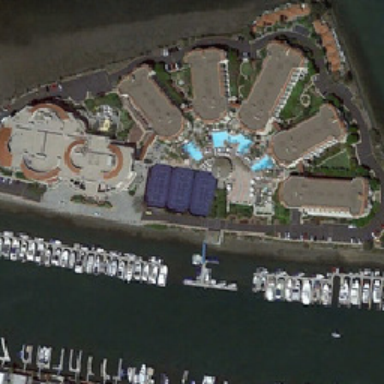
A building with pools and tennis courts is near the harbor .